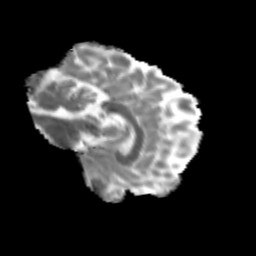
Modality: MD
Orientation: sagittal
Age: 25
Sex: female
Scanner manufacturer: siemens
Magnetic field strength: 3 T
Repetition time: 3.5 s
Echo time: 0.125 s